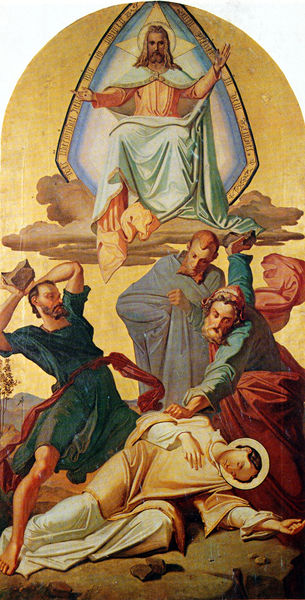
Titel: Steinigung des Hl. Stephanus
Künstler: Hermann Sagstätter
Standort: Oberhaching bei München
Institution: Pfarrkirche St. Stephan
Schlagwörter: blau, felsen, gemälde, gott, himmel, kampf, mann, umhang, weiß, wolken, gelb, grün, landschaft, braun, grau, licht, männer, gürtel, rot, tuch, wolke, beige, schleife, bart, richter, arme, band, bibel, henker, hinrichtung, kleidung, mensch, mord, stein, steine, tod, tot, fünf, herr, hände, erde, kirche, boden, gewand, gold, mantel, stoff, tücher, drei, gewänder, rosa, beine, bogen, moderne, fels, romantik, gewalt, thron, detail, nazarener, vier, buch, religion, stern, schnitt, offenbarung, altar, heiligenschein, erleuchtet, nimbus, christus, jesus, sterben, stigmata, wundmale, christlich, fall, sturz, religiös, segen, mönch, wächter, wut, erscheinung, heiliger, brocken, heilige, märtyrer, opferung, fresko, töten, jünger, aufregung, sünde, gloriole, ohnmacht, erschlagen, sakral, goldgrund, ikone, auferstehung, ermorden, mörder, altarbild, aureole, himmelfahrt, schutz, got, kain, dreifaltigkeit, martyrium, mandorla, segensgestus, apostel, abraham, gottvater, lukasbund, overbeck, cornelius, altaremälde, altargemälde, esau, jakob, judas, märtyerer, petrol, steinigen, steinigung, stephan, stephanus, thronend, thronender, todsünde, weltenrichter, schriftgelehrte, karolingisch, weolke, bestrafung, himmelsreich, abel, steinwerfer, au, thronender gottvater, religiöse malerei, mord tog, kreizesabnahme, stefanus, eligikn, heilgier